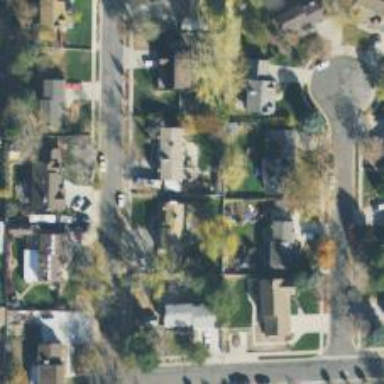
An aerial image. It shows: Neighborhood.